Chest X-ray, PA view. Patient: 40 years old, sex F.
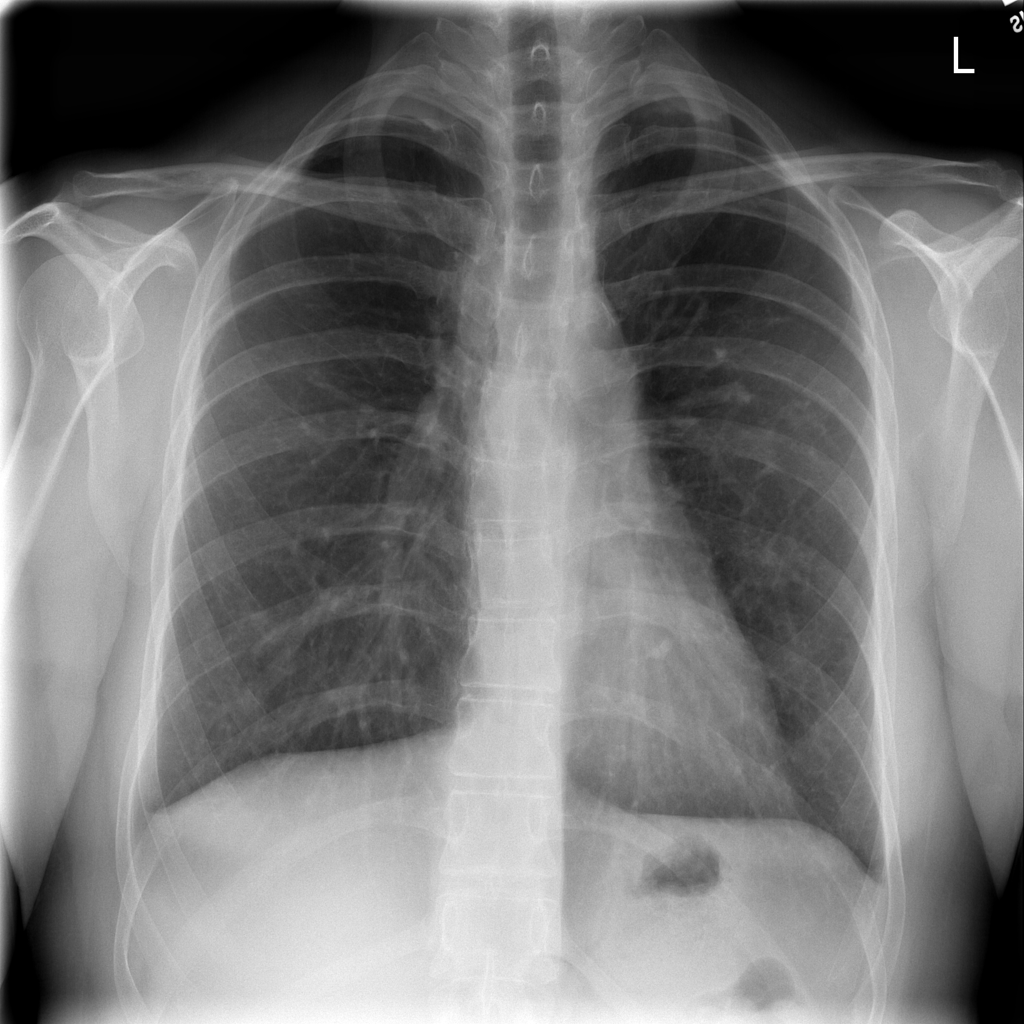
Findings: No Finding